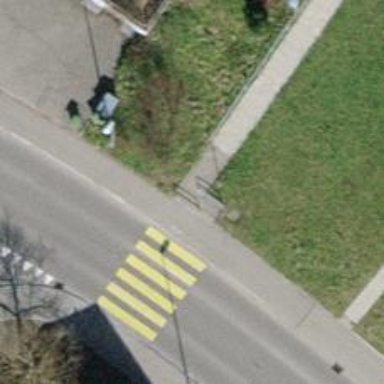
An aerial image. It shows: Cycle barrier.